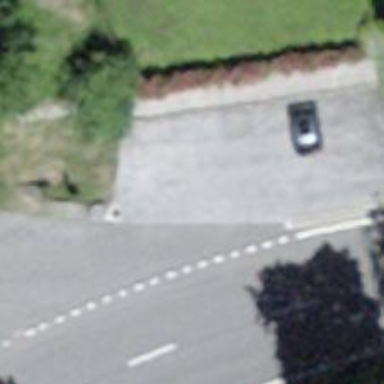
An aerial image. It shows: Bus stop with platform for public transport.